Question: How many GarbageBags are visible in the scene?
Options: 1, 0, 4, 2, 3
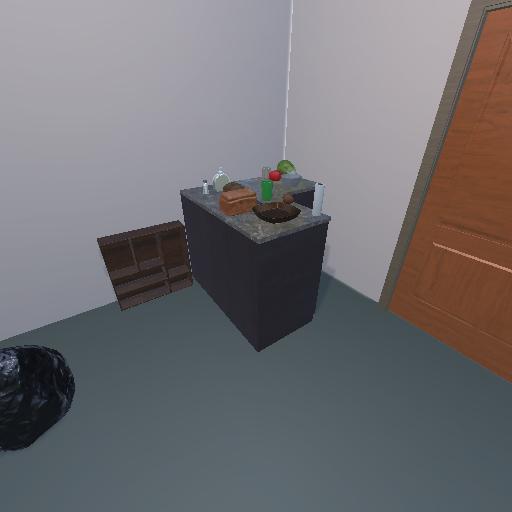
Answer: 1